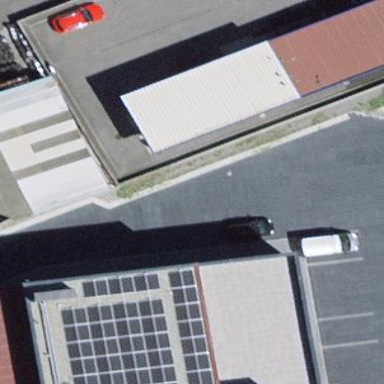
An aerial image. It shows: Car wash facility located inside building.